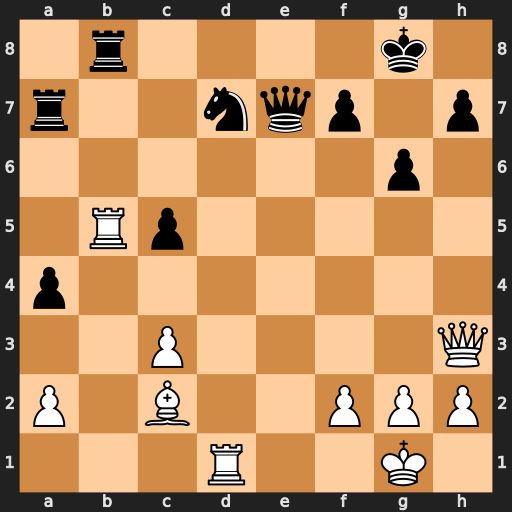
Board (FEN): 1r4k1/r2nqp1p/6p1/1Rp5/p7/2P4Q/P1B2PPP/3R2K1
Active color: w
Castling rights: -
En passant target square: -
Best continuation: Rxb8+ Nxb8 Qc8+ Kg7 Qxb8